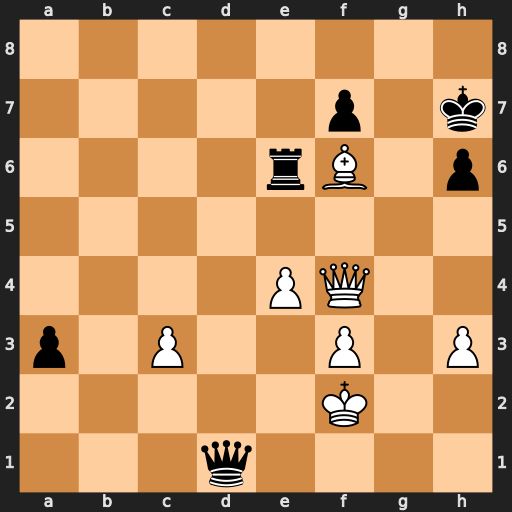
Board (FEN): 8/5p1k/4rB1p/8/4PQ2/p1P2P1P/5K2/3q4
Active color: w
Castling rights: -
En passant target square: -
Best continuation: Qf5+ Kg8 Qg4+ Kf8 Qg7+